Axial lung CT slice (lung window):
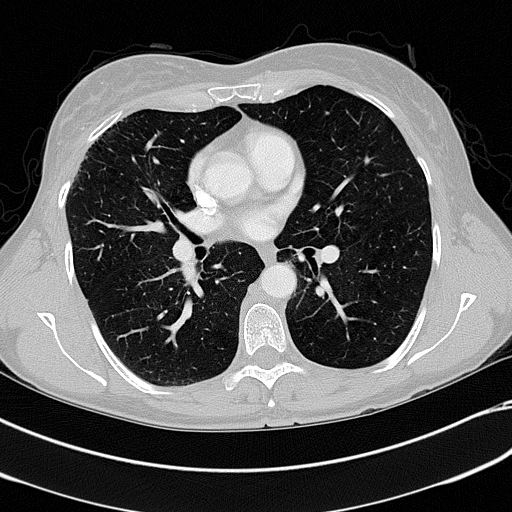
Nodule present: no